Field crop: maize
Growth stage: 1
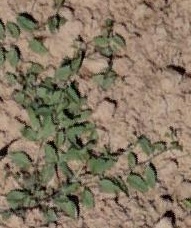
Species: convolvulus